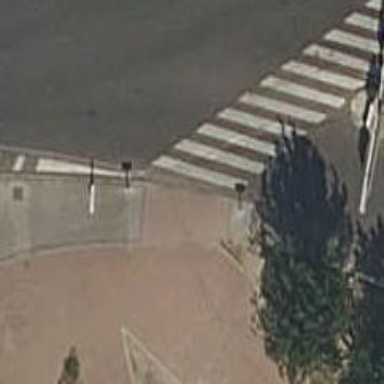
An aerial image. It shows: Uncontrolled crossing on the road.